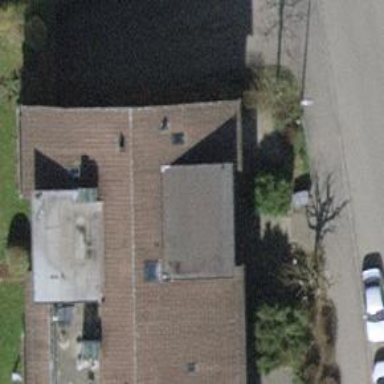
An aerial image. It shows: Apartment building with gabled roof made of roof tiles.